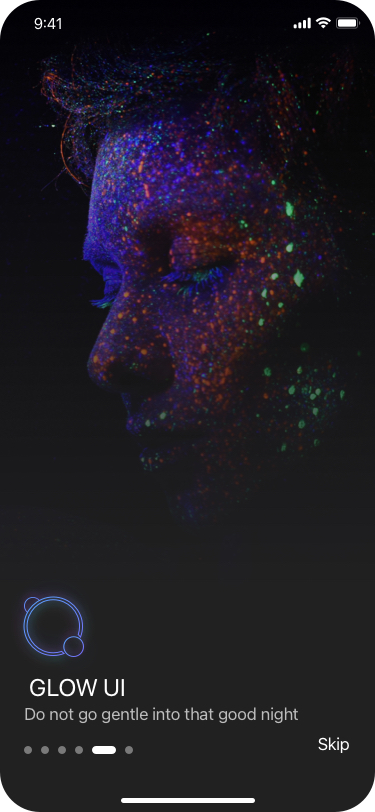
Text in this UI design:
Skip
Do not go gentle into that good night
Glow UI